Interaction volume radius: 5 \u00c5
Interaction volume height: 10 \u00c5
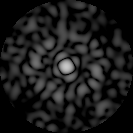
Disorder parameter: 0.8367